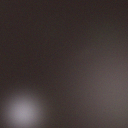
Screen state: off